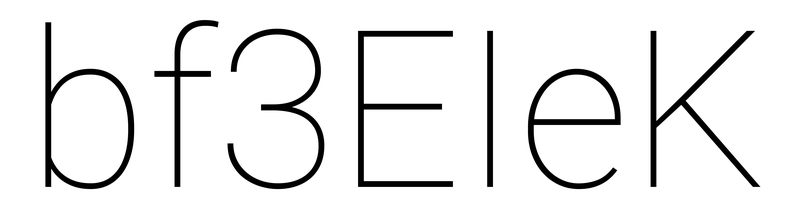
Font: Roboto_Thin